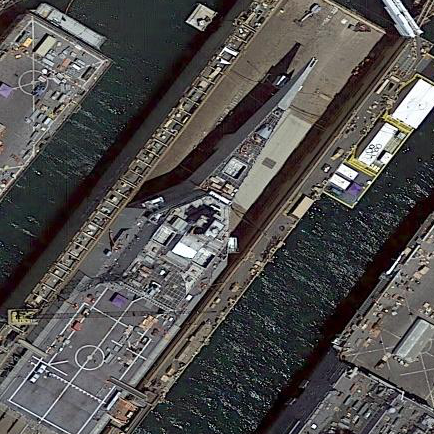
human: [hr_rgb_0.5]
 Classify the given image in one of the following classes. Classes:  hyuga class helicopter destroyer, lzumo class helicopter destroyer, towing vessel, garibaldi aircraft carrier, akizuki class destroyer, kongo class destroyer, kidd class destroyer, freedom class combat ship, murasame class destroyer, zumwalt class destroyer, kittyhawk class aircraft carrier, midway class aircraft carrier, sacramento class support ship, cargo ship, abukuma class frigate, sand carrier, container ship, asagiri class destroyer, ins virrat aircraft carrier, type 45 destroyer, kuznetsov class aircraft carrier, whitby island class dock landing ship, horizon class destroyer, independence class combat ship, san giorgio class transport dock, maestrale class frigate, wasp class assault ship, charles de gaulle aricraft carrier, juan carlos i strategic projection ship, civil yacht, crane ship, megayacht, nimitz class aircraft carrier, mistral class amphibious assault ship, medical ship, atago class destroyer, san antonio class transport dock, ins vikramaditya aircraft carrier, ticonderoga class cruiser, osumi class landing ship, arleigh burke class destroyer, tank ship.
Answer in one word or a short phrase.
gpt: Independence class combat ship